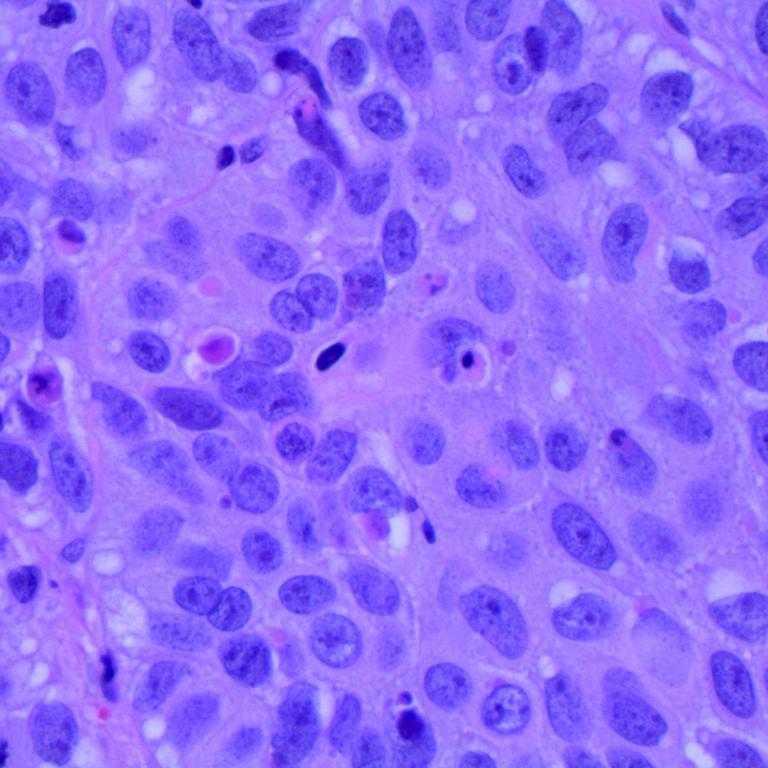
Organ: lung
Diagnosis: squamous carcinomas